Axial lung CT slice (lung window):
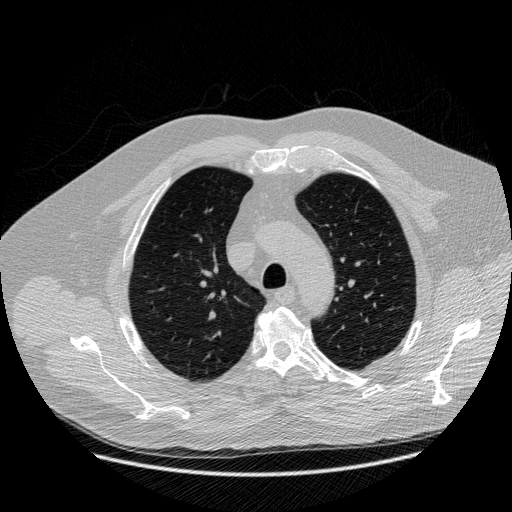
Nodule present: no